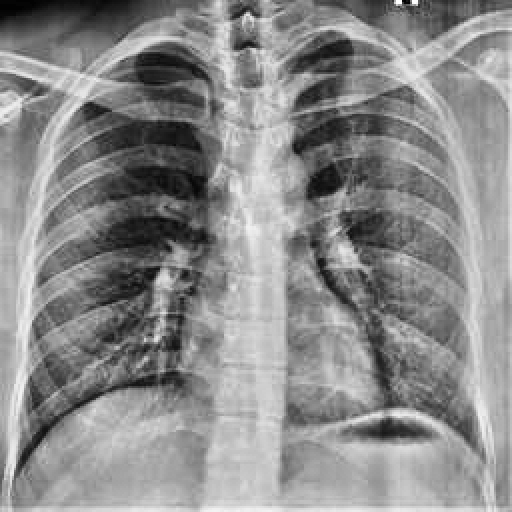
Finding: NORMAL